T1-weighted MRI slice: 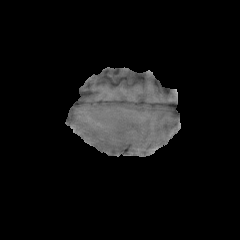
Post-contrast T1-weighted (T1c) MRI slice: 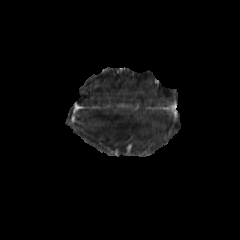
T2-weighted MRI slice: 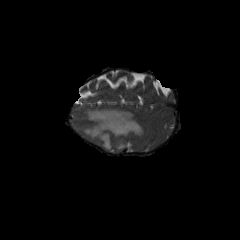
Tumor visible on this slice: yes